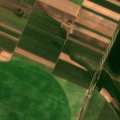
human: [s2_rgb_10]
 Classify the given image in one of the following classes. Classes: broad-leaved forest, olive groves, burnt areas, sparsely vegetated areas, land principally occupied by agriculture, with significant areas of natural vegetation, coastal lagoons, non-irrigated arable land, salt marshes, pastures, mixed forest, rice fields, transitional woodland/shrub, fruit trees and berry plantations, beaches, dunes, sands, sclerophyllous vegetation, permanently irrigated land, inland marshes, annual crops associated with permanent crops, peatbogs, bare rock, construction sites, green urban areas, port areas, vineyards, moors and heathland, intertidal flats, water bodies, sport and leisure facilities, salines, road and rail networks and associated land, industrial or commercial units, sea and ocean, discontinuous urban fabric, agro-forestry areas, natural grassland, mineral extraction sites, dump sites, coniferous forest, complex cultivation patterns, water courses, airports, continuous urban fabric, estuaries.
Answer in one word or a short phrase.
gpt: non-irrigated arable land, broad-leaved forest